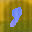
Label: 9